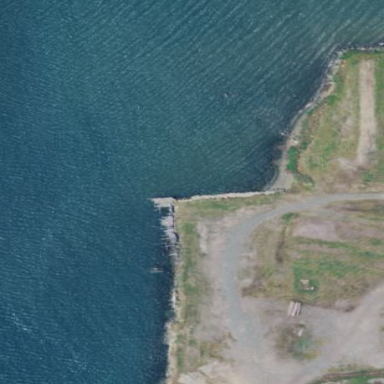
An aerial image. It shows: Pilings marking reef in the natural environment.